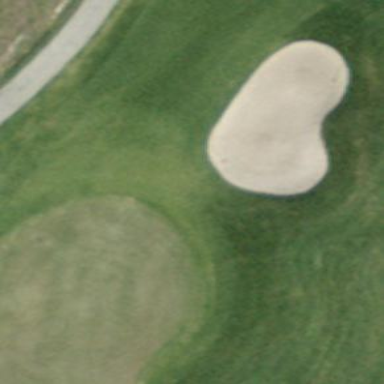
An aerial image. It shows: Golf bunker filled with natural sand.